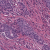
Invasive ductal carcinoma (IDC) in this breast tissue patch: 1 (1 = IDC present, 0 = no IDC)